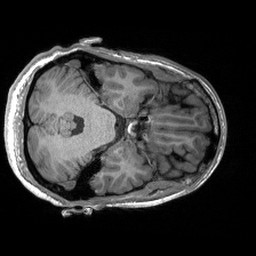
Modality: T1w
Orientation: axial
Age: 25
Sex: male
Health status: healthy
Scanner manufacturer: siemens
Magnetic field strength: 3 T
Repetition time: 2.53 s
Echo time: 0.00288 s